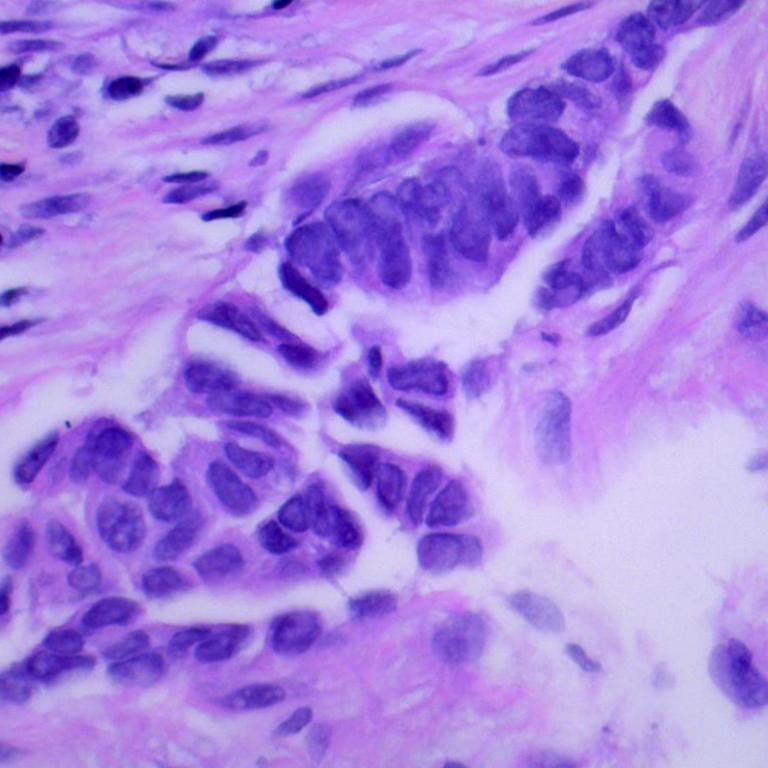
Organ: lung
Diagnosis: adenocarcinomas